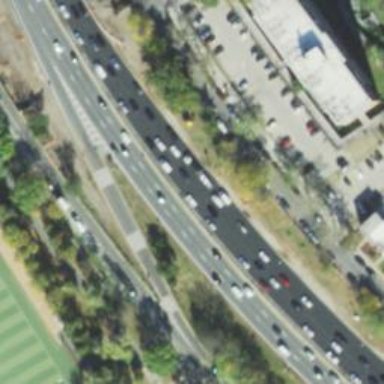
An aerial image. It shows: Asphalt motorway link.